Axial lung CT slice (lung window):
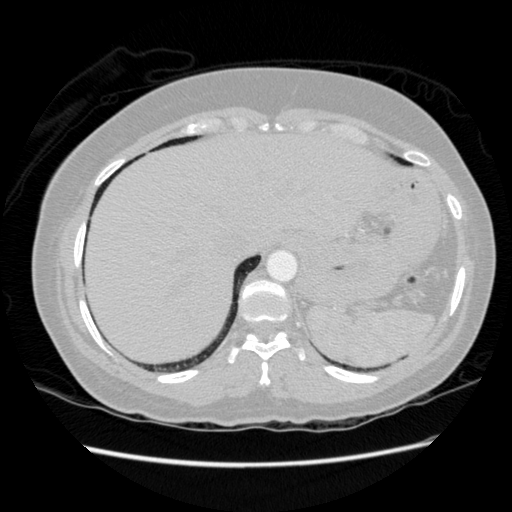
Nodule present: no